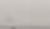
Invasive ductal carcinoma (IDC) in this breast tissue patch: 0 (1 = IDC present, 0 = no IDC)